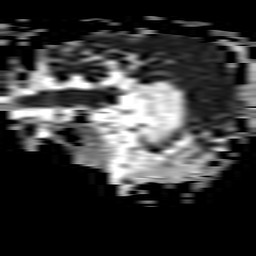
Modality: ADC
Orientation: sagittal
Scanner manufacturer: philips
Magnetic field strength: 3 T
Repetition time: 3.601 s
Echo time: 0.076 s